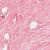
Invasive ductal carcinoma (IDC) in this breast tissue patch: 0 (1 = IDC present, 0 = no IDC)